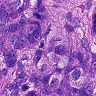
Metastatic tissue present: yes